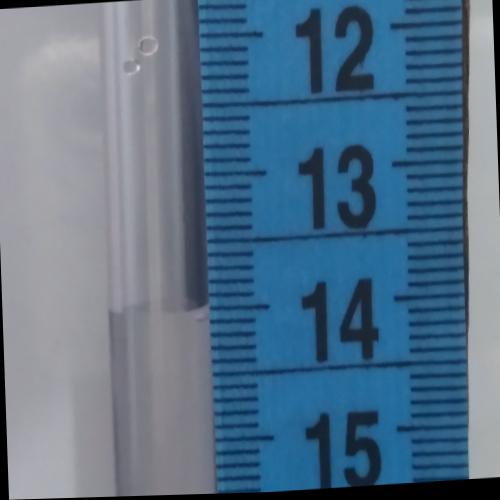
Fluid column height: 14.0 cm